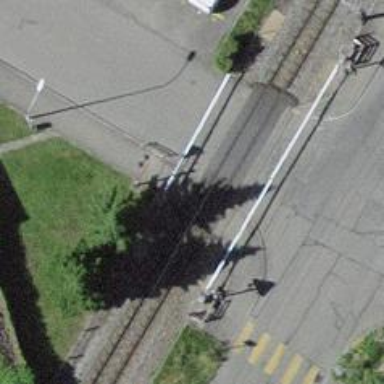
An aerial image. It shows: Full barrier level crossing on railway.